Field crop: maize
Growth stage: 2
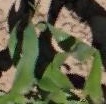
Species: maize